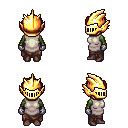
a pixel art fantasy rpg character, female body template, orc, green skin, white tunic, robe skirt, brunette bedhead hairstyle, gold helm, metal gloves, maroon shoes, four views (front, back, left, right), 2x2 character sprite sheet, small pixel art, hard edges, no anti-aliasing